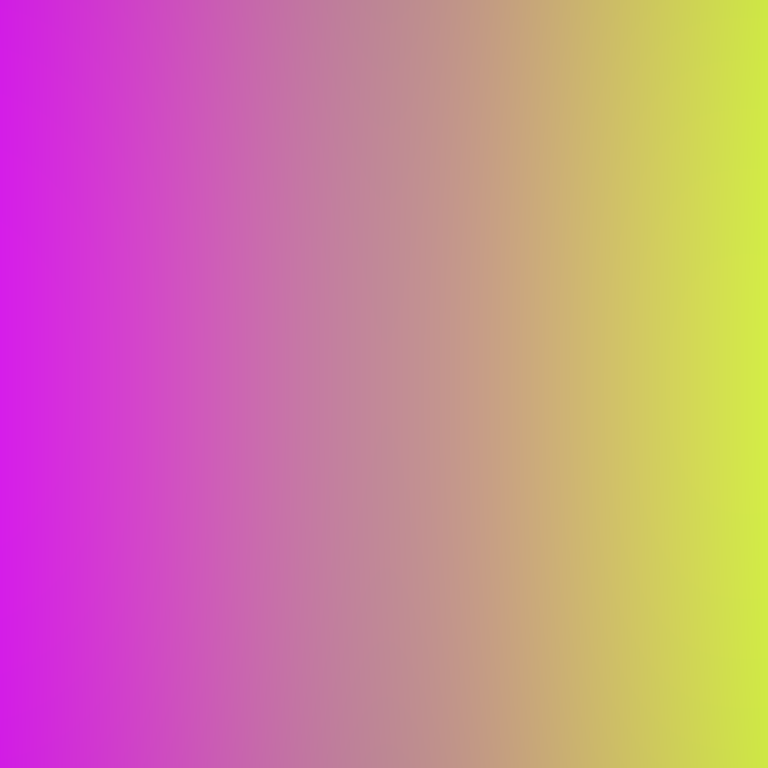
Abstract light effect, smooth gradient from vivid purple to bright yellow, energetic atmosphere, soft blend, no room, no furniture, no objects.